Field crop: maize
Growth stage: 2
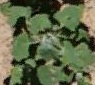
Species: chenopodium